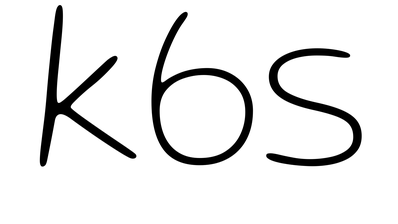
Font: Gluten_Thin